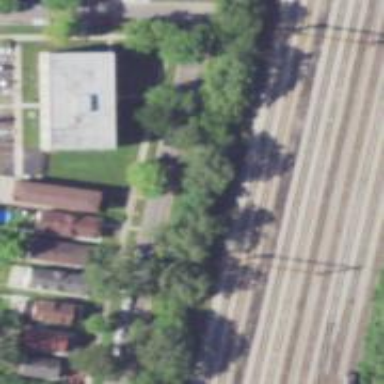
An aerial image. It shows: Rail on embankment with electrified contact lines.